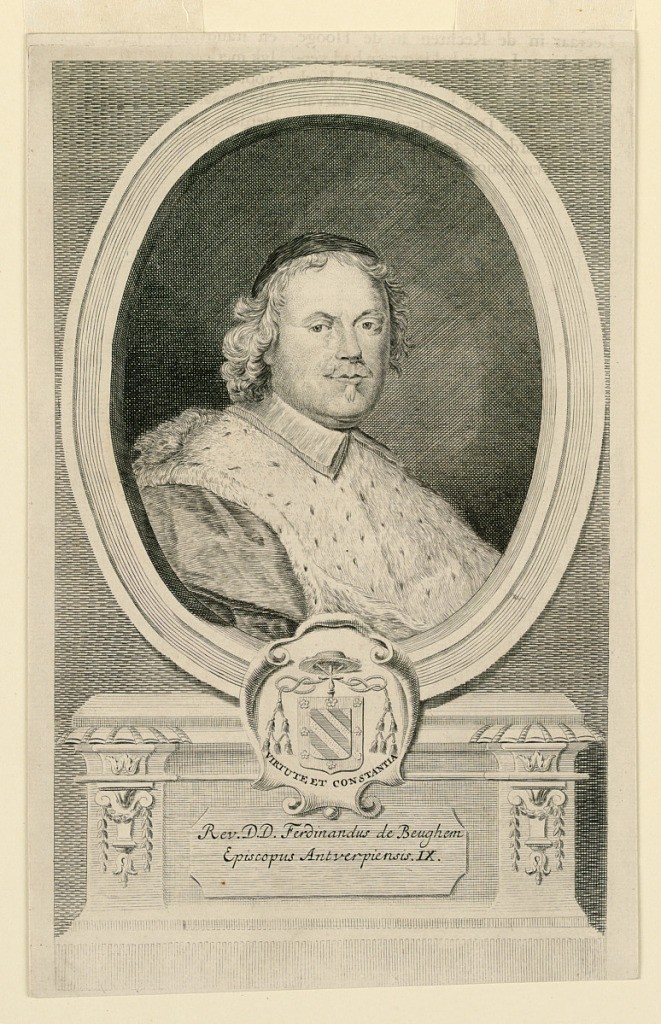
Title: Portrait of Ferndinandus de Beughem, Bishop of Antwerp
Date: ca. 1700-1730
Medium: Engraving on paper
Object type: Print
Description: Within an oval frame is the bust portrait of a cleric, wearing a skull cap and ermine cape. Below, his escutcheon and motto, and inscription.